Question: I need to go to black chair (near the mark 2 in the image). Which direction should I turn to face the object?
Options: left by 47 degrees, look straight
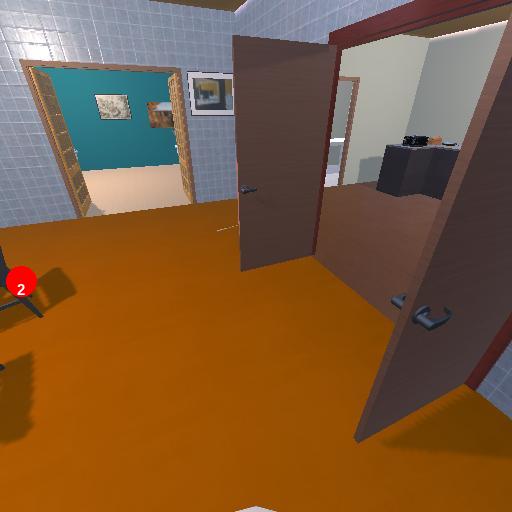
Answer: left by 47 degrees